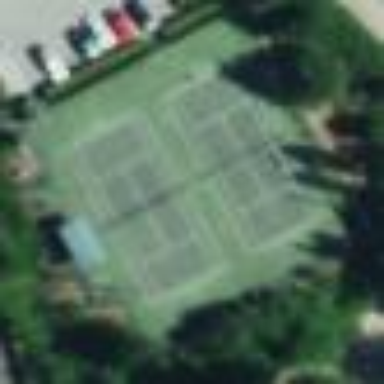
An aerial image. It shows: Tennis court on pitch designated for leisure land.